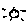
Label: sun